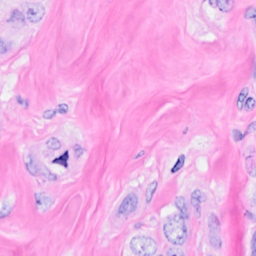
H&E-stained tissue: Breast